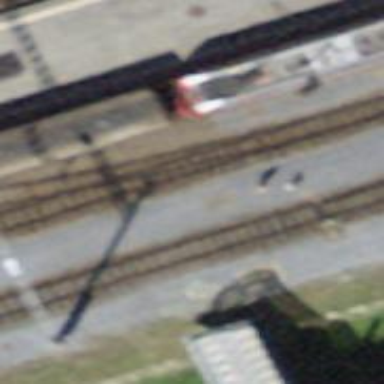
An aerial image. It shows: Railway switch.